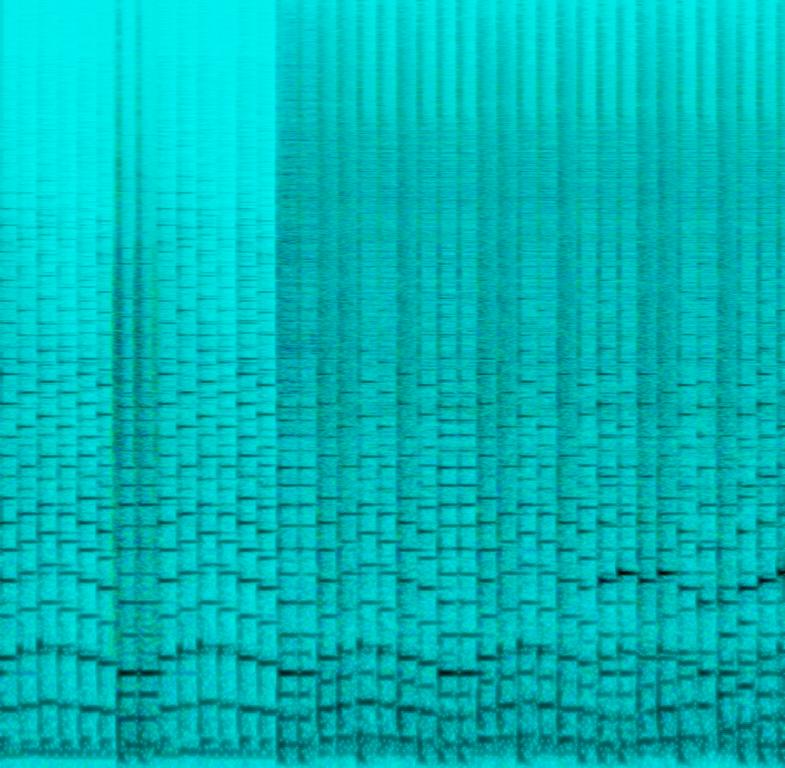
The low quality recording features a groovy piano melody, played over, groovy bass guitar, punchy kick and snare hits, shimmering hi hats, shimmering crash cymbal and short electric guitar lick. It sounds energetic, fun, happy, joyful and like an in-game video game sound.